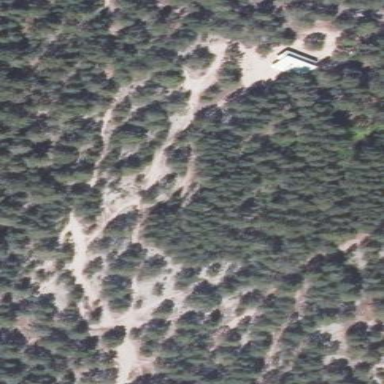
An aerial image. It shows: Natural area covered with sand.